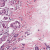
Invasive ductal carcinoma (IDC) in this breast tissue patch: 1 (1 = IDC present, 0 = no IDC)